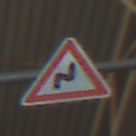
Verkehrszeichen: DoppelkurveRechts
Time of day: Midday
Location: Indoor (Urban)
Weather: NotSpecified
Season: NotSpecified
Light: Natural